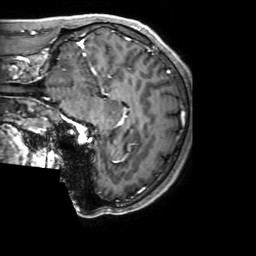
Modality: T1w
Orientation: sagittal
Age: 50
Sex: male
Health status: ill
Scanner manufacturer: philips
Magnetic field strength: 3 T
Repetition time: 0.008295 s
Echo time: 0.00406 s